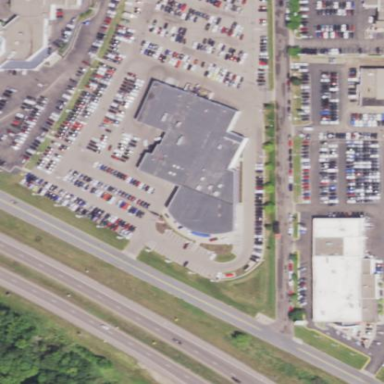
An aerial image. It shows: Commercial building with car shop.